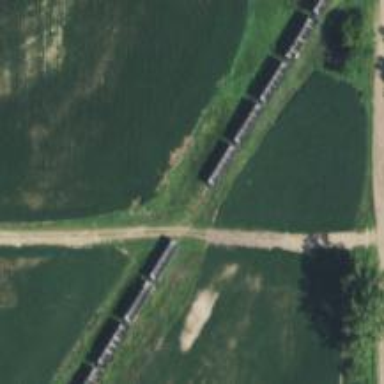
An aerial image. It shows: Abandoned railway.